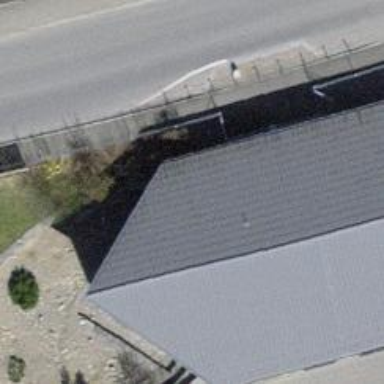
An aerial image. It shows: Kindergarten building.